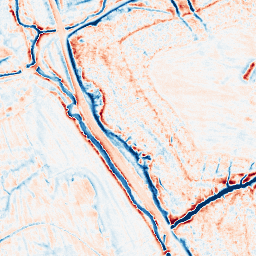
Category: edge_preserving
Decomposition family: anisotropic_diffusion
Decomposition parameters: iterations: 20
kappa: 30
gamma: 0.2
Upsampling method: quartic
Upsampling parameters: scale: 2
Upsampling scale: 2